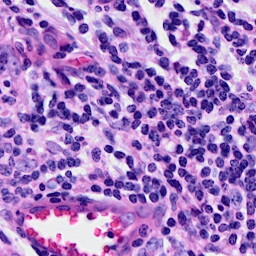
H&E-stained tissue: Breast